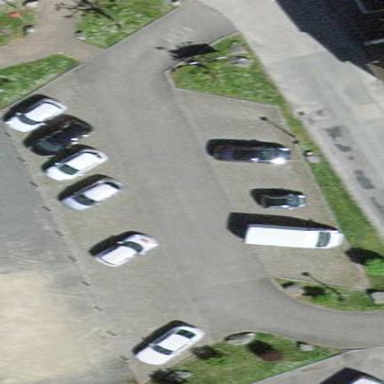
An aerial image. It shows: Parking area with surface.